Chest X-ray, PA view. Patient: 48 years old, sex F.
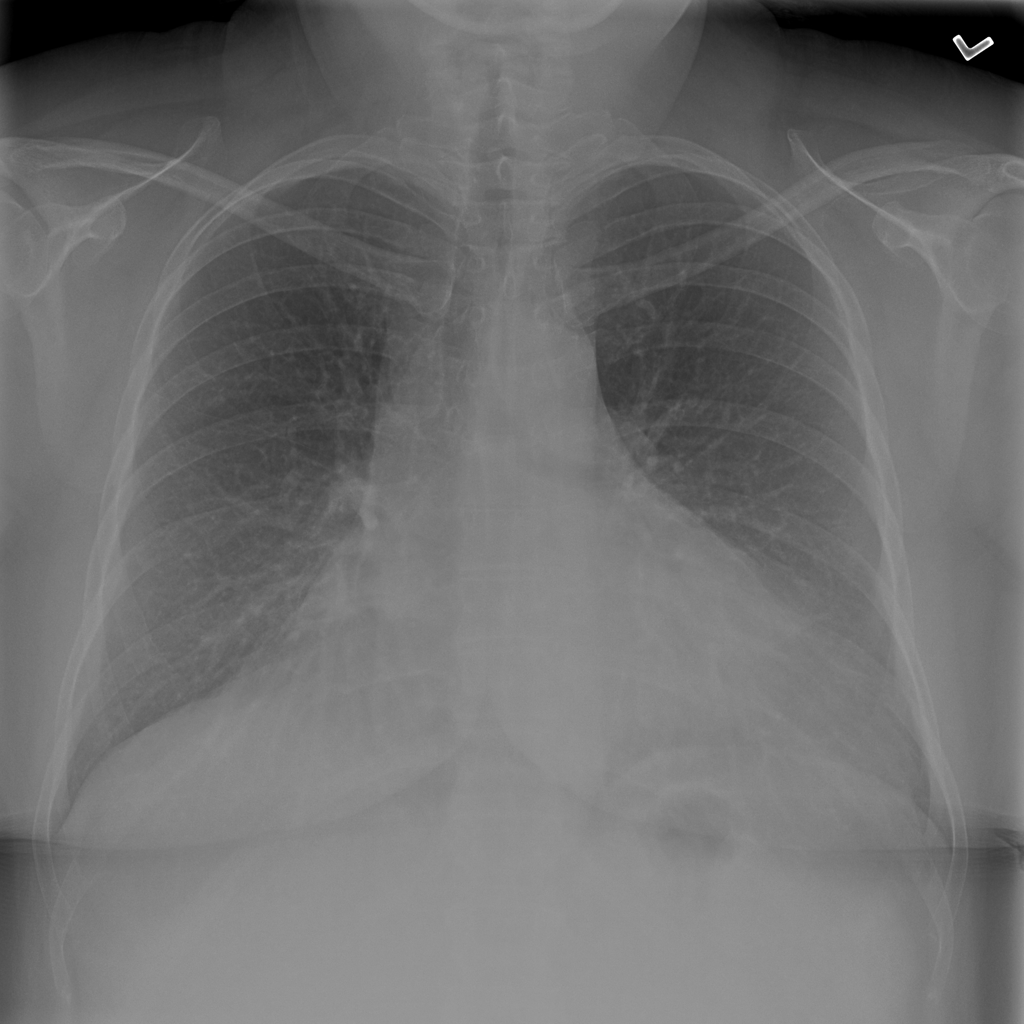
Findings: Infiltration